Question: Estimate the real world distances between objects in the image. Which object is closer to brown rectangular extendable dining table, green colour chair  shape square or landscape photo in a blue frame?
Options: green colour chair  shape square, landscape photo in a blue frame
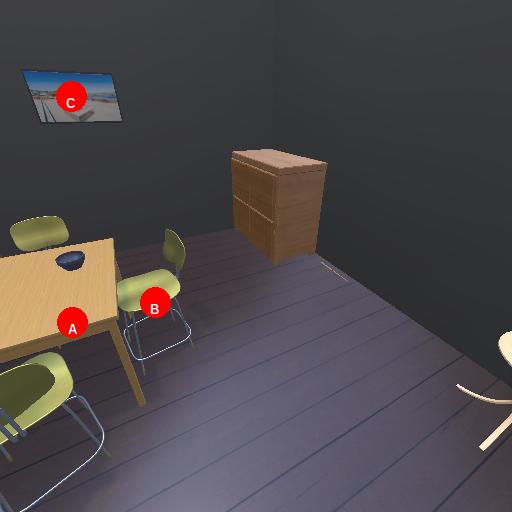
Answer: green colour chair  shape square